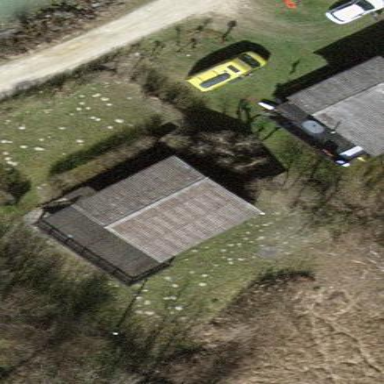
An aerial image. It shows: Simple house.